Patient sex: M
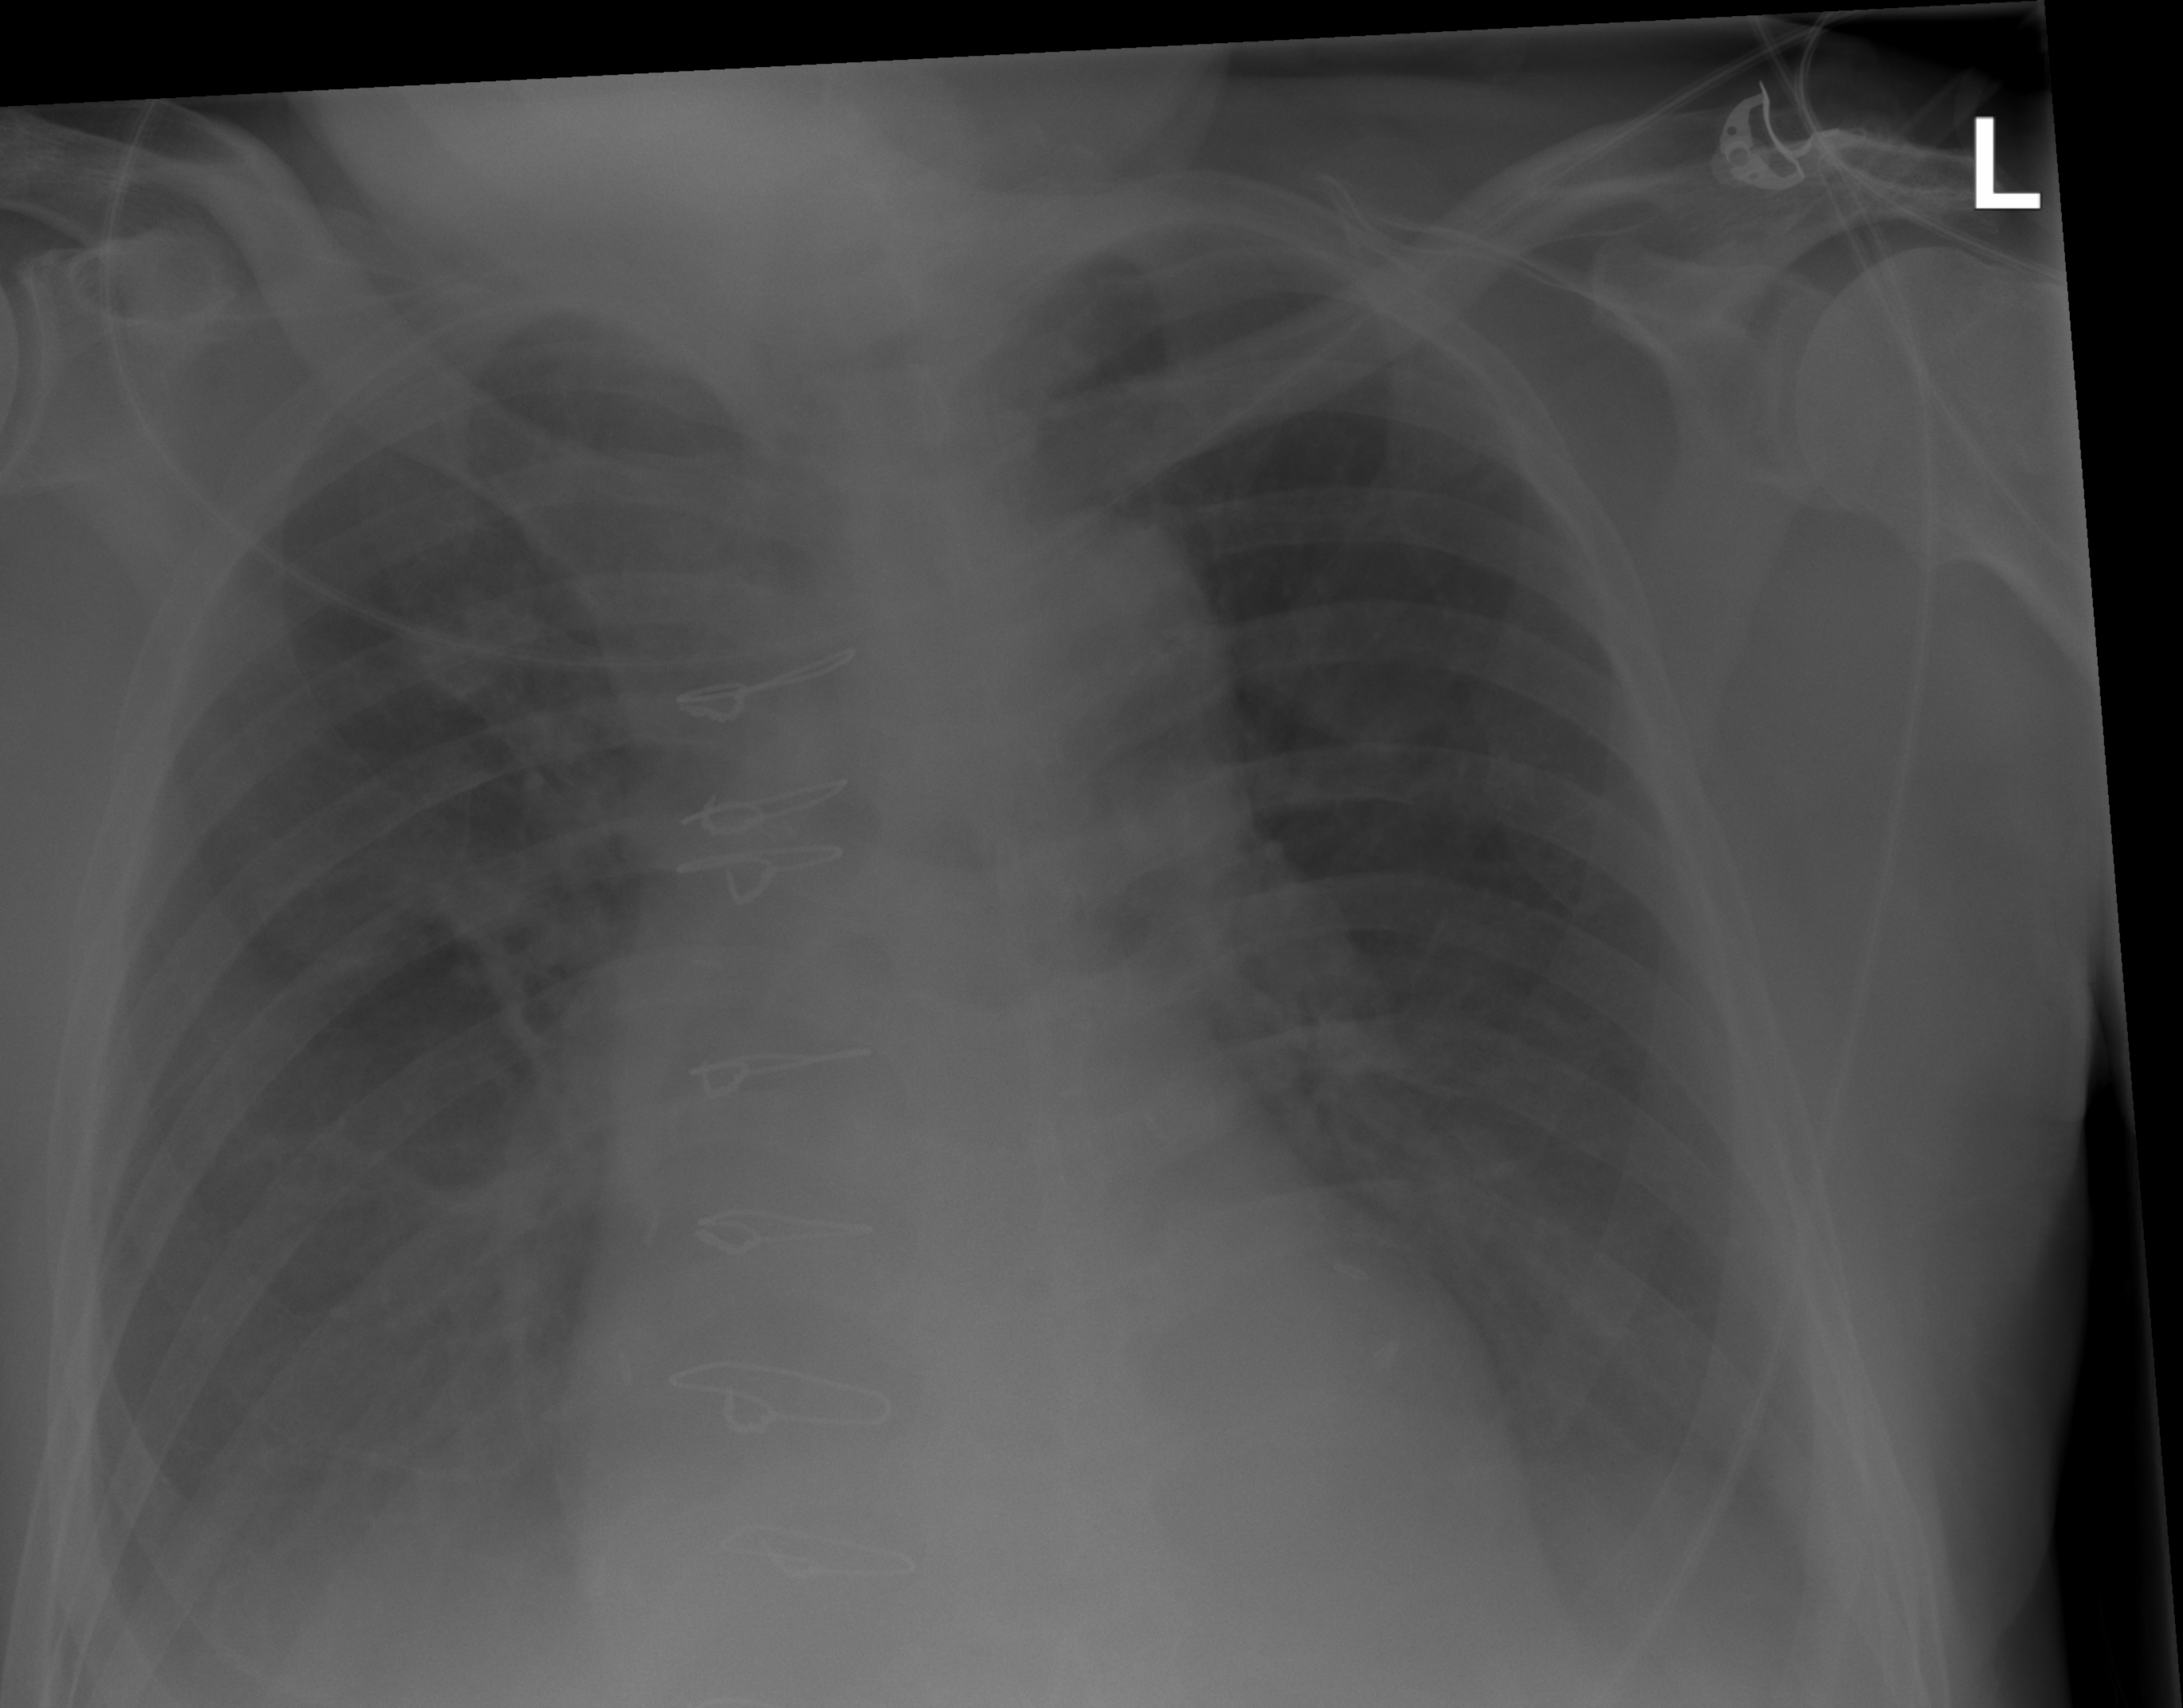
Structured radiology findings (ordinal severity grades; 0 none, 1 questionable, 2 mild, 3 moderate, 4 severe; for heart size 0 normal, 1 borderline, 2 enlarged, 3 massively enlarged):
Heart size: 2
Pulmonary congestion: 2
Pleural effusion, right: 3
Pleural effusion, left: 2
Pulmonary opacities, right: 0
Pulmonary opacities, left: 0
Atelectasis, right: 3
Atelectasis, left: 2